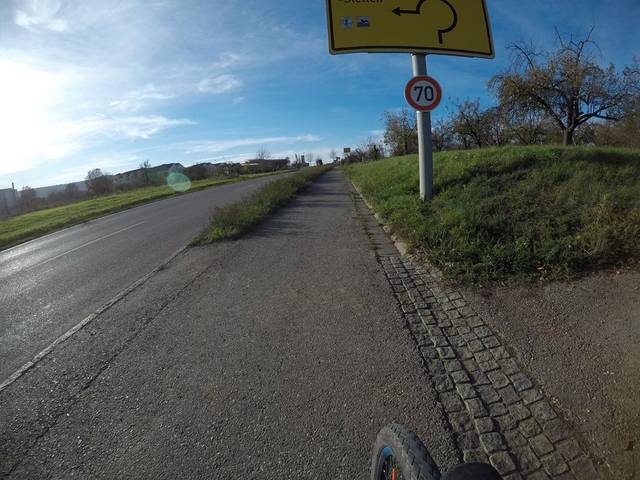
Region: Germany
Coordinates: 48.809, 9.33